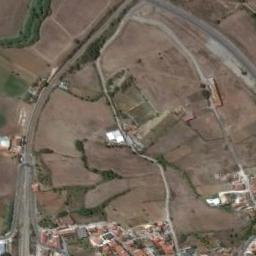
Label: rectangular_farmland